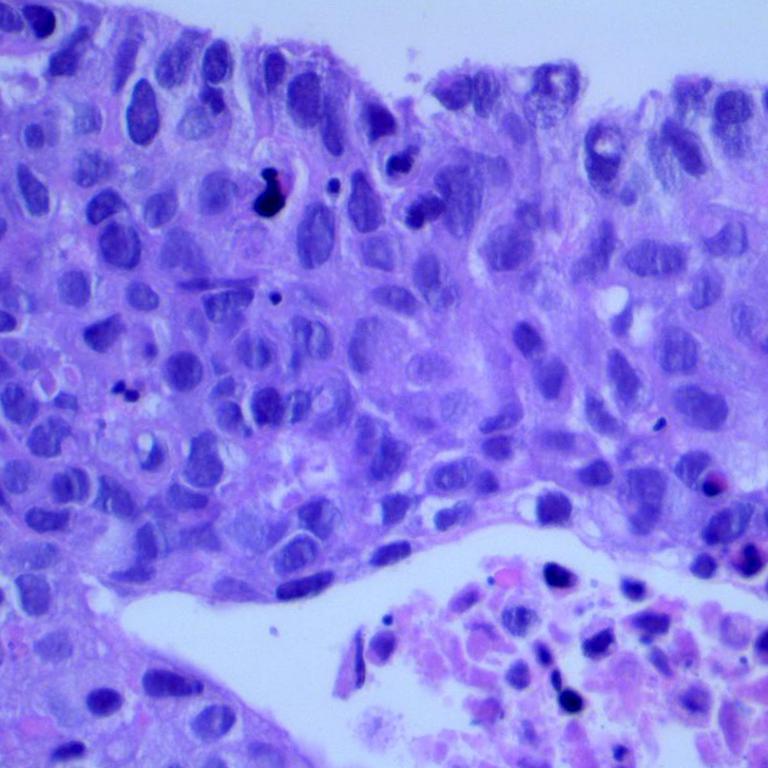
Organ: lung
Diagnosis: squamous carcinomas